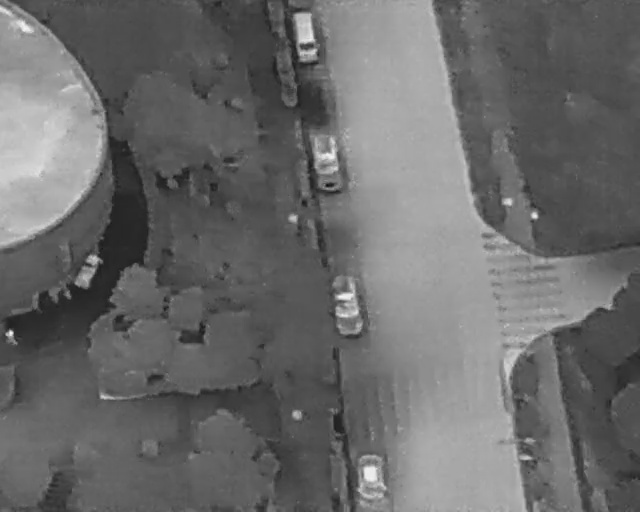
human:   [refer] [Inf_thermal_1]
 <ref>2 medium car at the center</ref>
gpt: <box>[[46, 29, 55, 34, 172], [49, 56, 59, 62, 170]]</box>